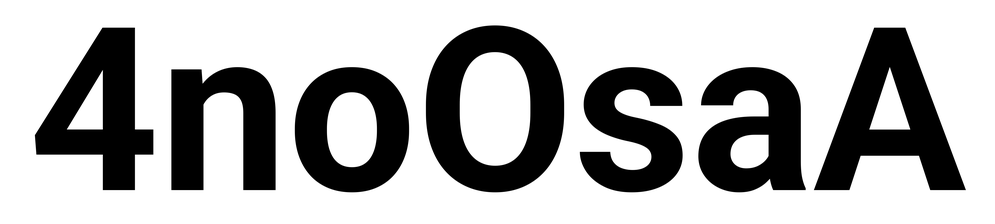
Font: Roboto_Bold